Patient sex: M
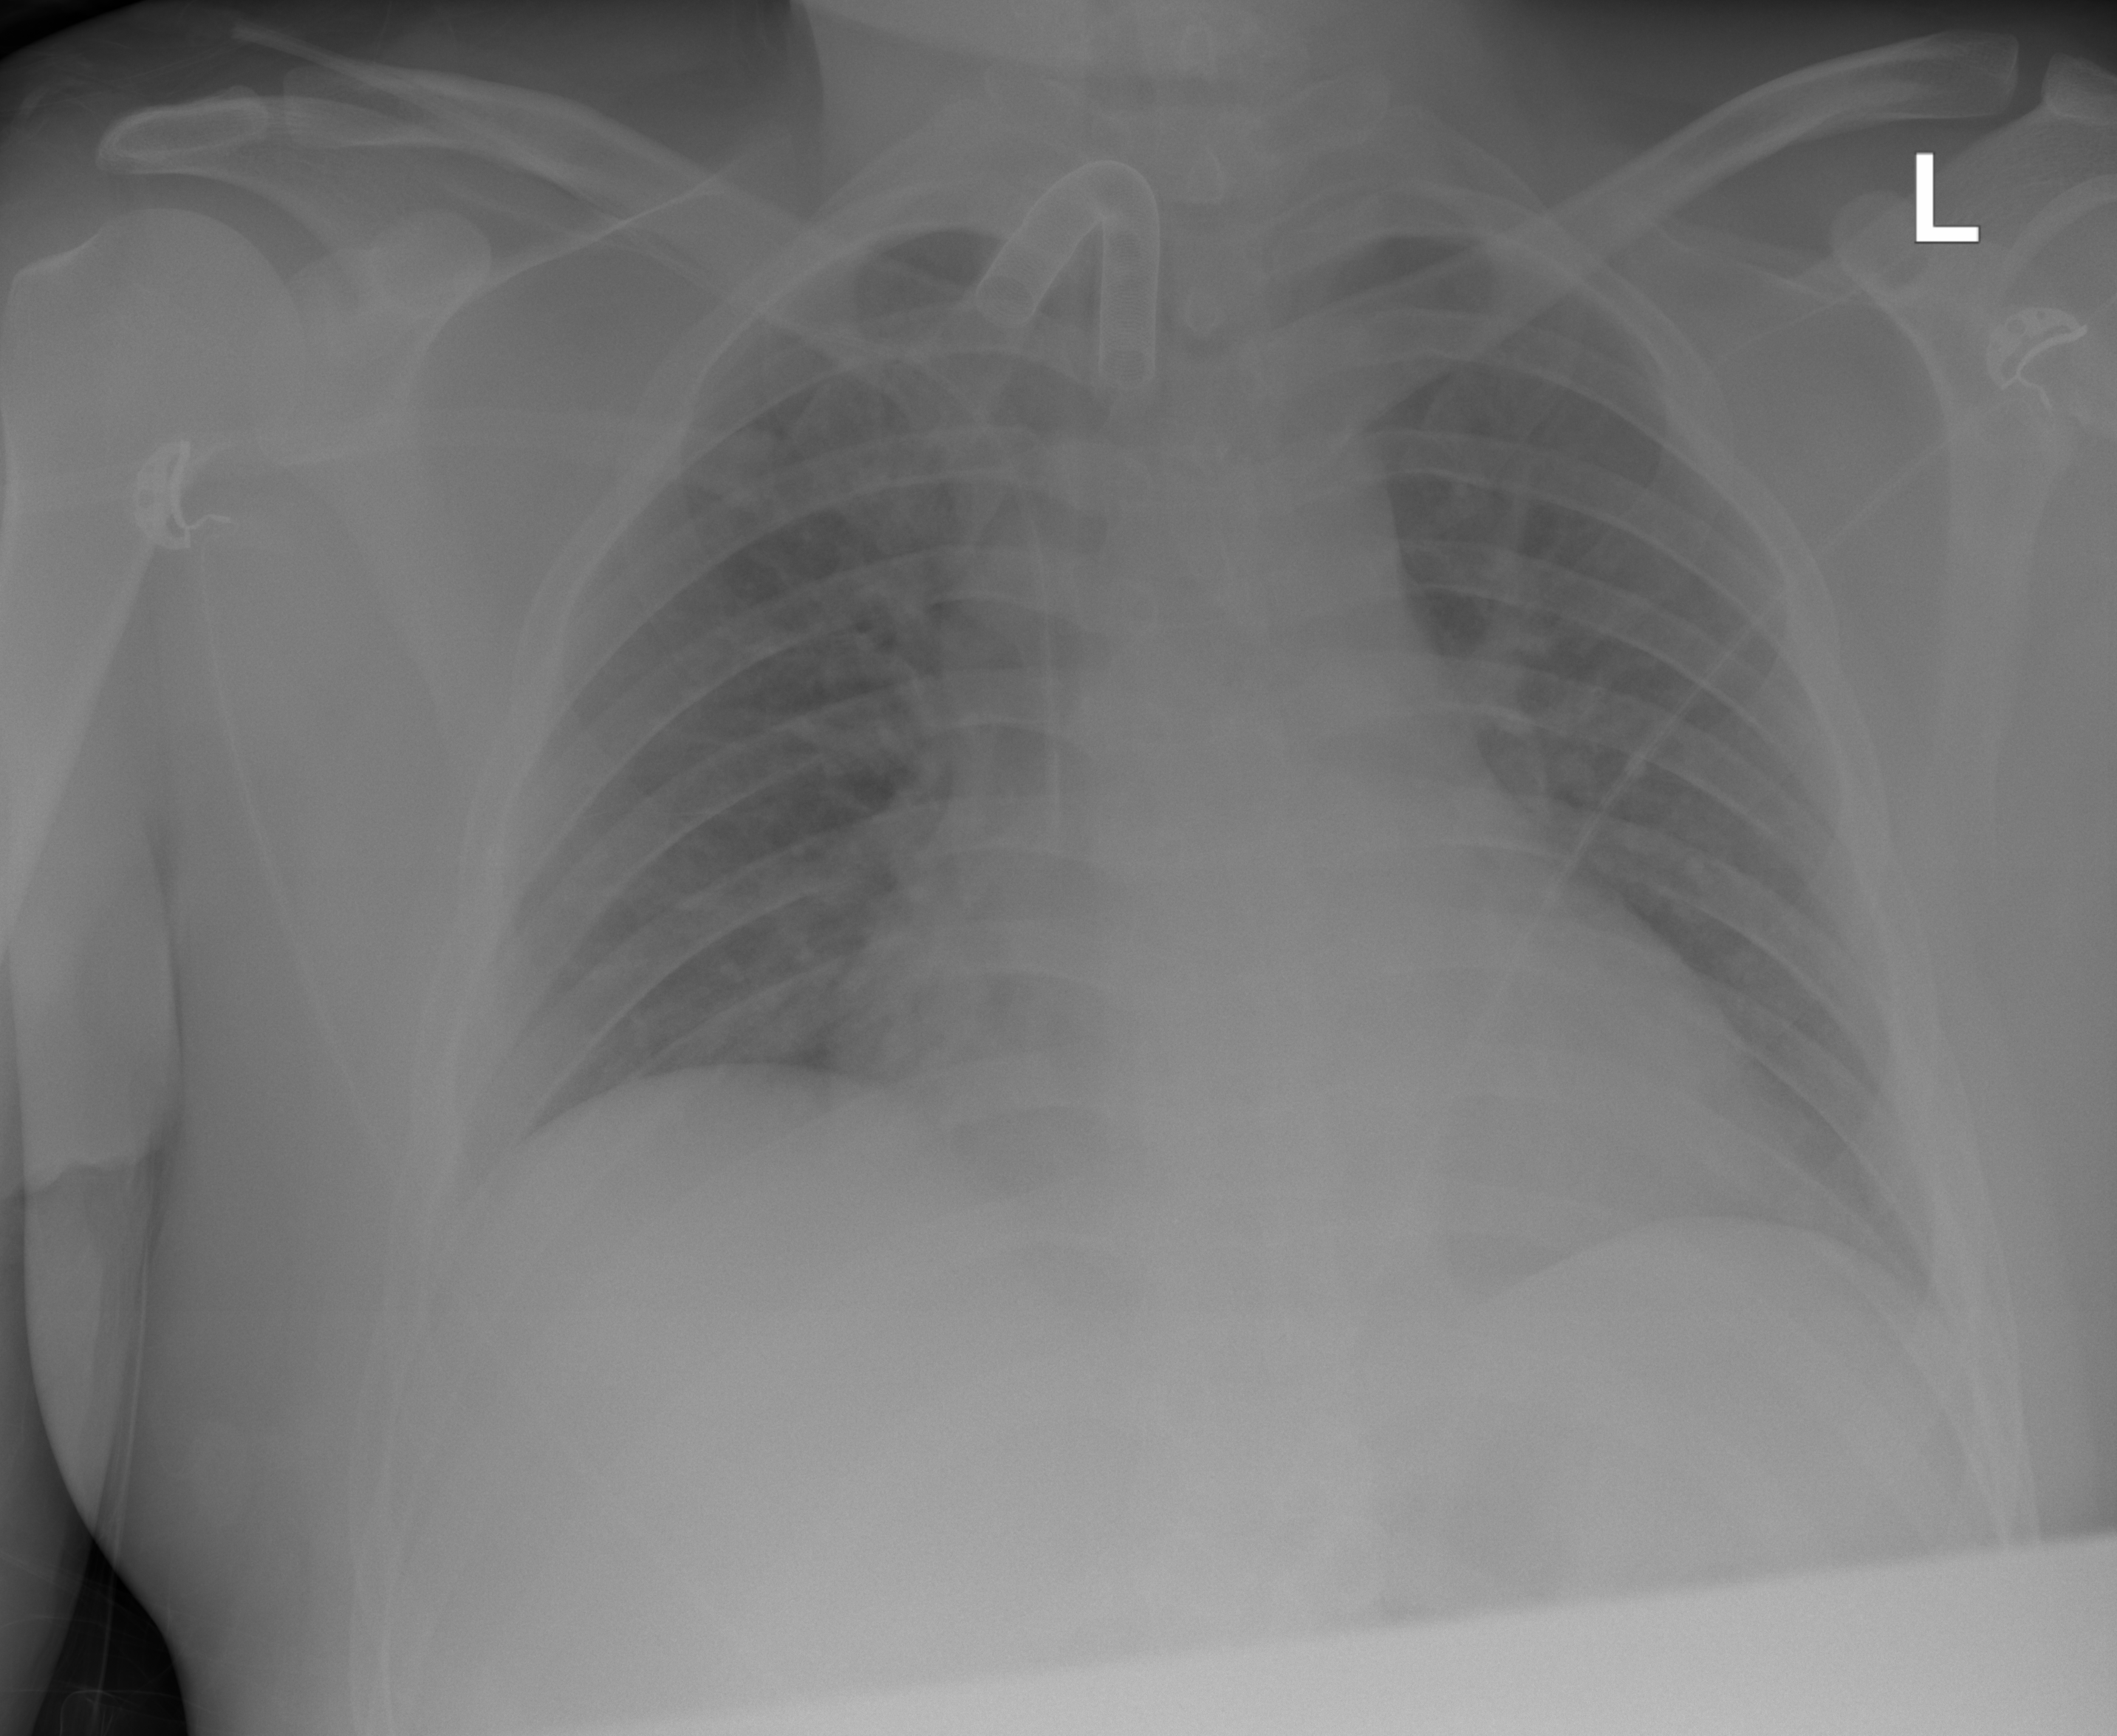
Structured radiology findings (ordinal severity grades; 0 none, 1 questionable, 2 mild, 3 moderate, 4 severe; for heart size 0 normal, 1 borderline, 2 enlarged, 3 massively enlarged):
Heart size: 2
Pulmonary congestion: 2
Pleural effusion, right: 0
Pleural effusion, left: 0
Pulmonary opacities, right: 0
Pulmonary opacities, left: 0
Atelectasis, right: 0
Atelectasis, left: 0